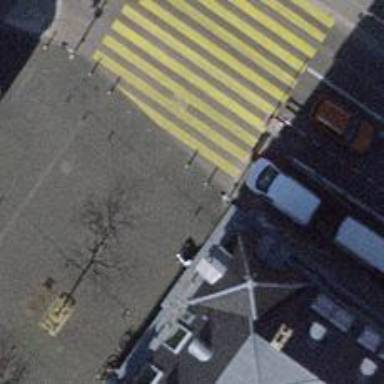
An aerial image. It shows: Bollard barrier.